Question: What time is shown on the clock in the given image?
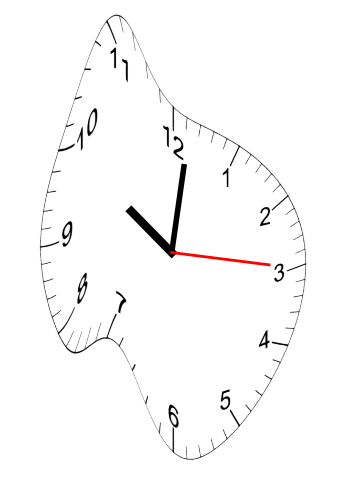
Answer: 10:01:15